Field crop: tomato
Growth stage: 1
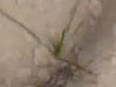
Species: cyperus